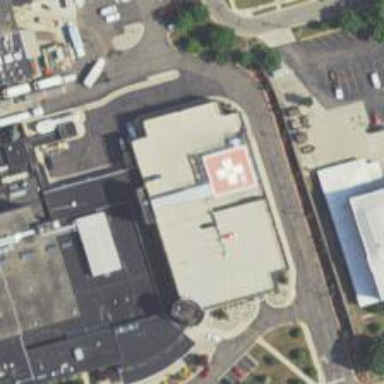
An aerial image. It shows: Image showing helipad at airport.